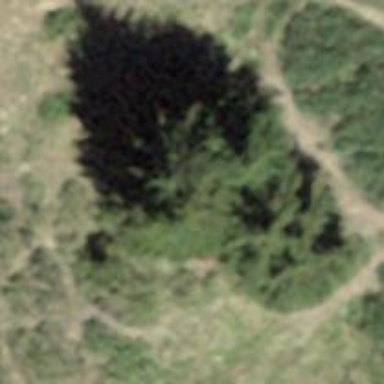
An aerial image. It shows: Beautiful tree in nature.